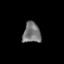
Tissue: skin
Cell type: Epithelial cells
Senescence score: 0.2562
Nuclear area (px): 362
Mean DAPI intensity: 117.138